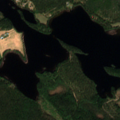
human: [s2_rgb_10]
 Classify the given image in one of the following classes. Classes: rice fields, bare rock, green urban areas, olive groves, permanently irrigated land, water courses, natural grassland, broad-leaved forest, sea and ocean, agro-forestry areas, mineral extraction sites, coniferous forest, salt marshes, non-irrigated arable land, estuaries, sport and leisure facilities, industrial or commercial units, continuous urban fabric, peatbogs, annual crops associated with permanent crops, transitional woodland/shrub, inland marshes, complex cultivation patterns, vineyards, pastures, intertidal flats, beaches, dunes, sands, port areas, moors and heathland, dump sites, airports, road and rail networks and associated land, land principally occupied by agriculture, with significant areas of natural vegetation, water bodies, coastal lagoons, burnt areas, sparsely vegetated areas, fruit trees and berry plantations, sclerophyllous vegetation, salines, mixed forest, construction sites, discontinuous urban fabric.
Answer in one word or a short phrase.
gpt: coniferous forest, mixed forest, water bodies